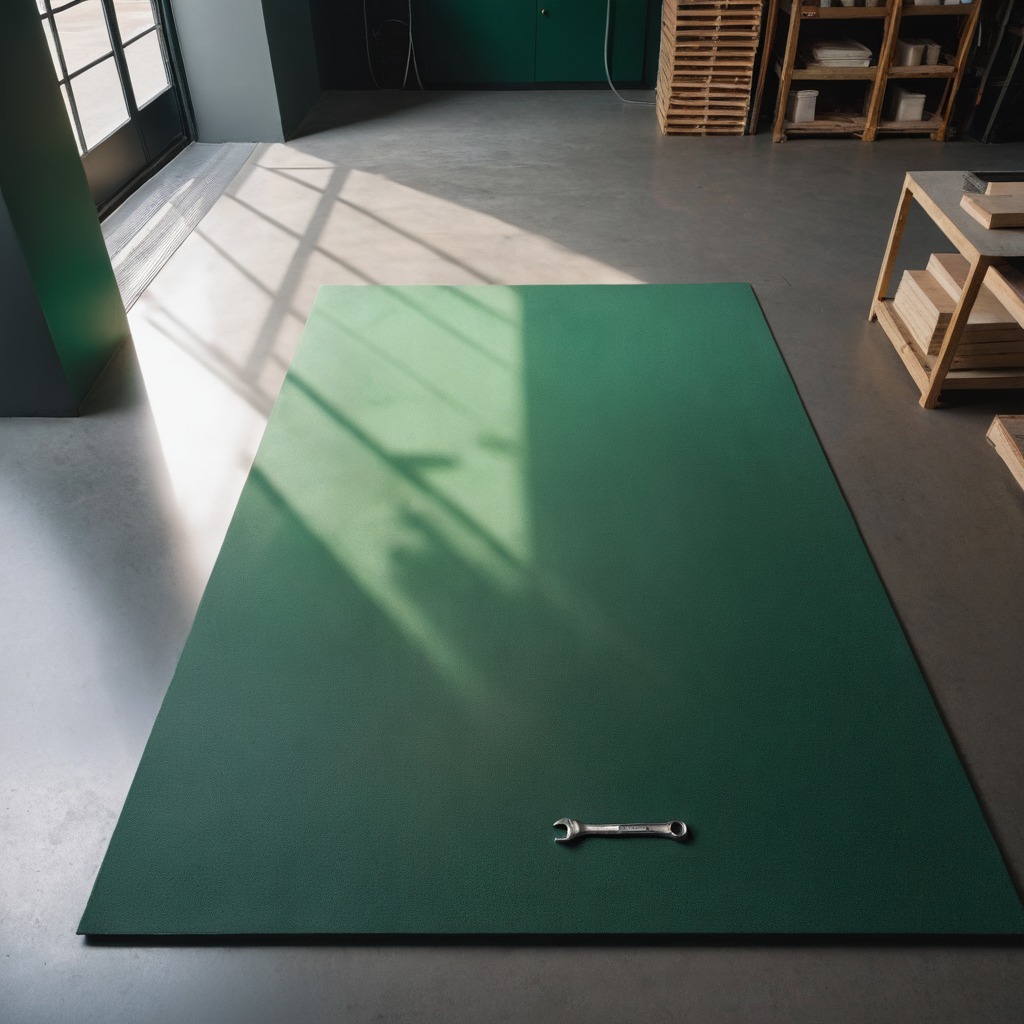
An wrench is lying on a clean granite tabletop covered with a green rubber mat inside a workshop under bright overhead lighting crisp shadows high clarity worn but beneath the mat